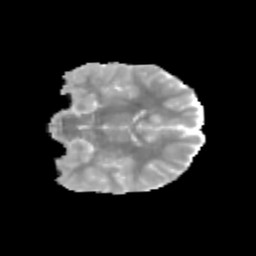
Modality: MD
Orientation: coronal
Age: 10
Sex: female
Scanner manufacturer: siemens
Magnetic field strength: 3 T
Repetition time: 3.8 s
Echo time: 0.07 s